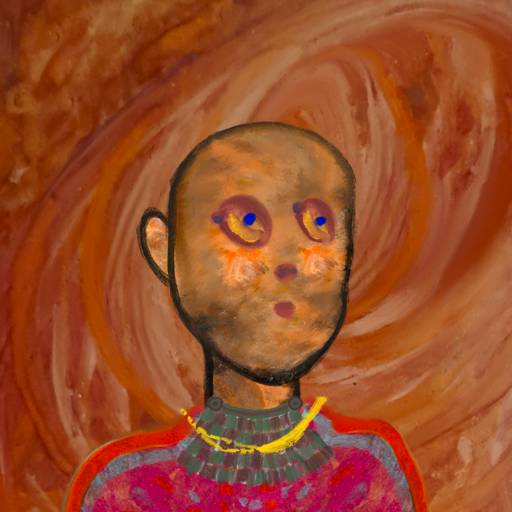
Background: Pious_Lady, Head And Neck Side: Gypsy_Queen, Face Side: Mother_And_Son_Son, Bust: Sisters, Hair Side: Blank, Head Accessory: Blank, Second Necklace: After_Raid, Necklace: Irani_1, Baby: Blank